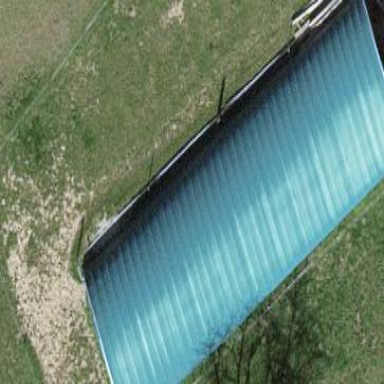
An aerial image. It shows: Greenhouse.